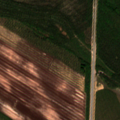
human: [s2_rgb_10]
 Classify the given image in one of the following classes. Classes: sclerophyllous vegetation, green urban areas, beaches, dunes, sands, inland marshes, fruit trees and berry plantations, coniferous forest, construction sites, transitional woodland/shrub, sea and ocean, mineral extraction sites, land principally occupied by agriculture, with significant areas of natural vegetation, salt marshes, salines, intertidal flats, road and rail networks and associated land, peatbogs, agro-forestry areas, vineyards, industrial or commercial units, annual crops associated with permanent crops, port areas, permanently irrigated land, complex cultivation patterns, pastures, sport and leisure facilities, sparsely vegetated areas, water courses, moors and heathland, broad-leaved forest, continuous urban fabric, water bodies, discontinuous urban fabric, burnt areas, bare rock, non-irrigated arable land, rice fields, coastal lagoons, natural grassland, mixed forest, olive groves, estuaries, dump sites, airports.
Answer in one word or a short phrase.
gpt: non-irrigated arable land, coniferous forest, mixed forest, peatbogs